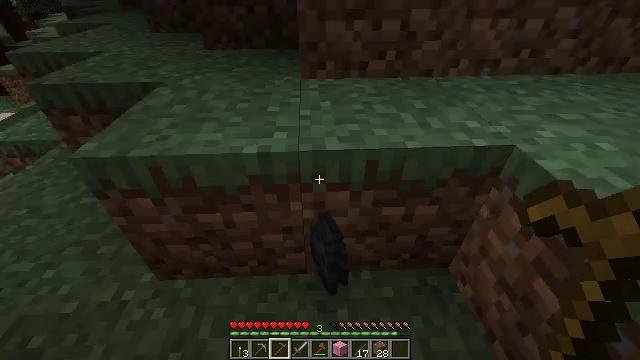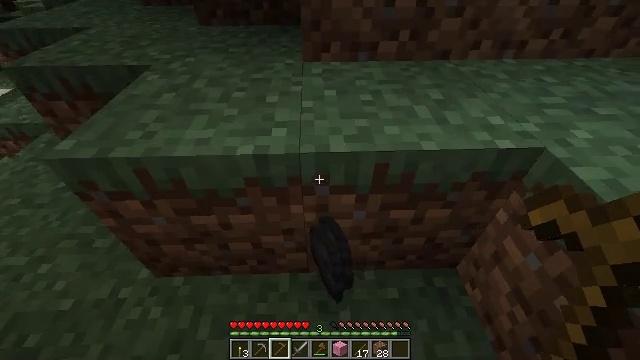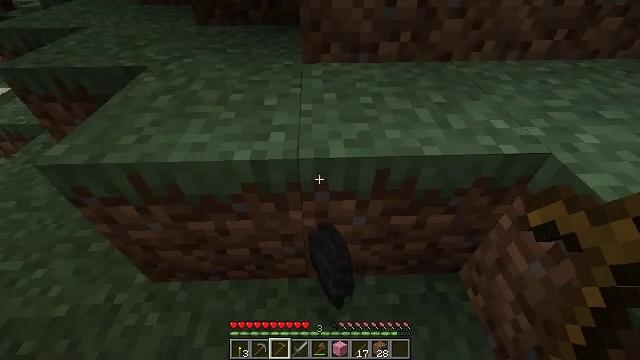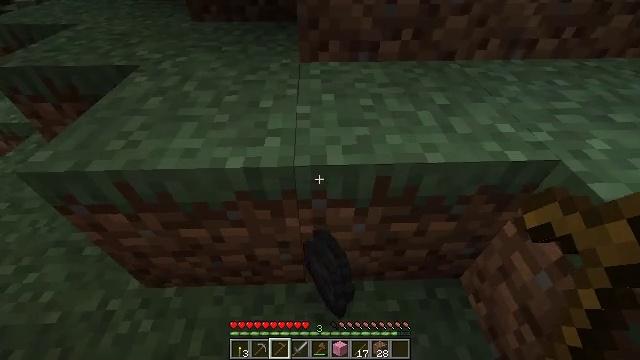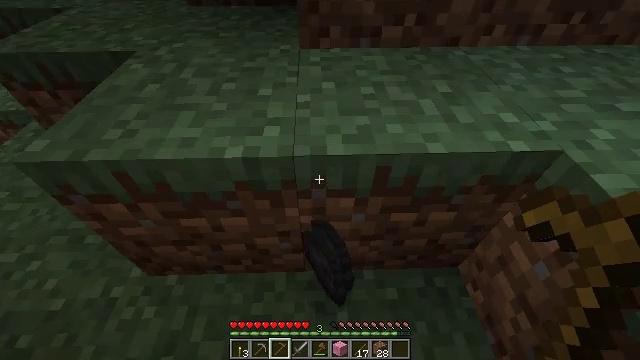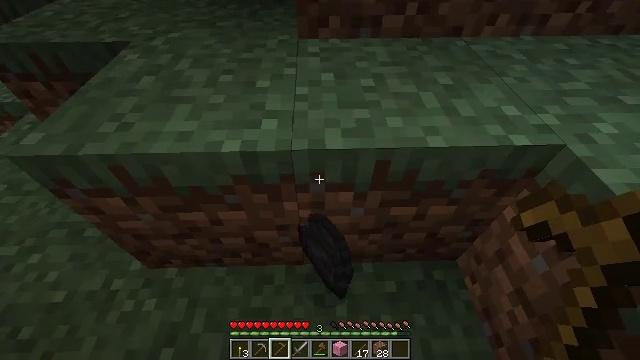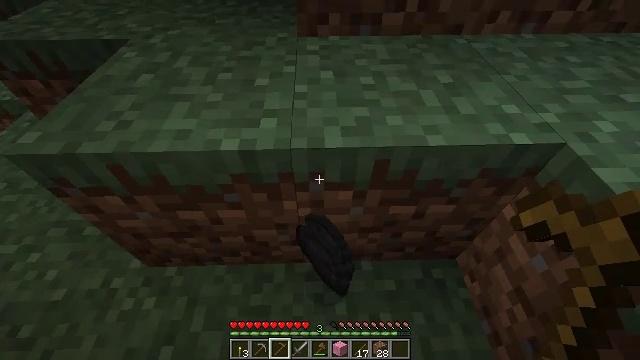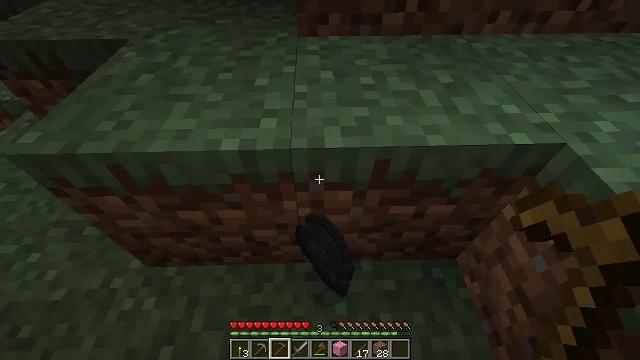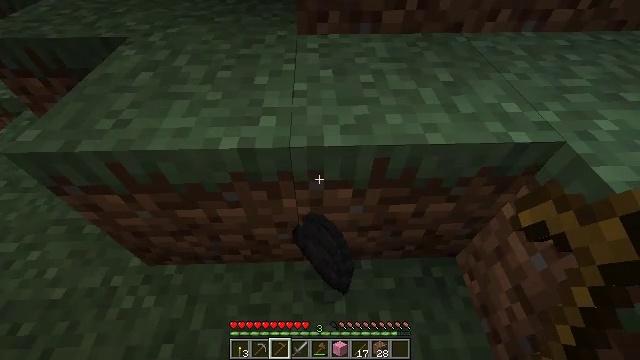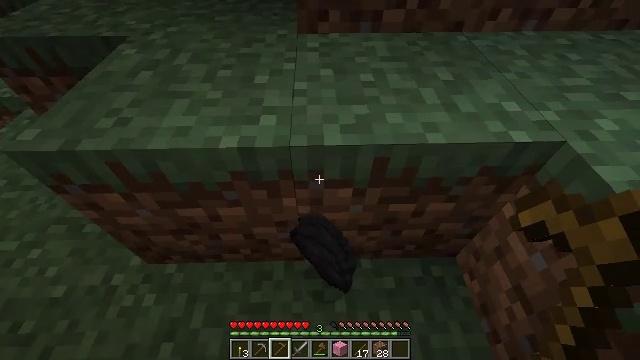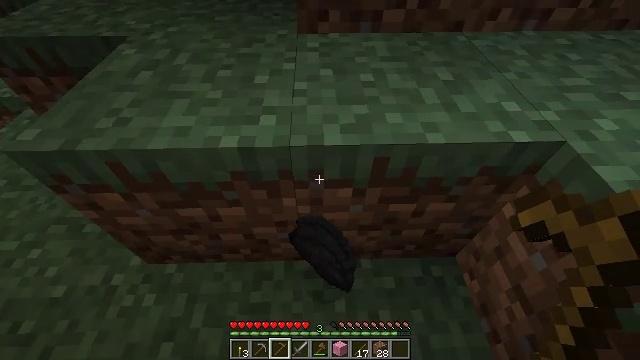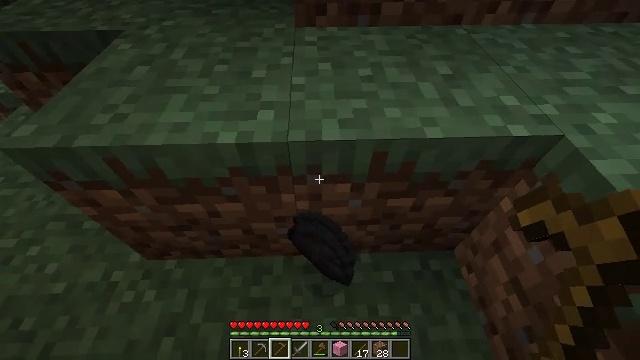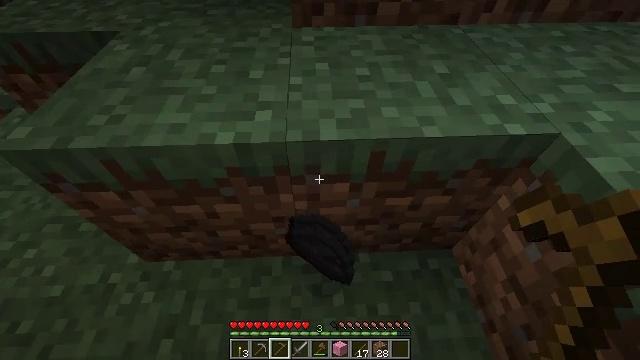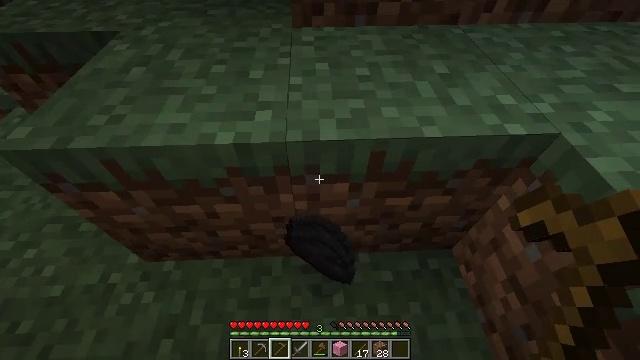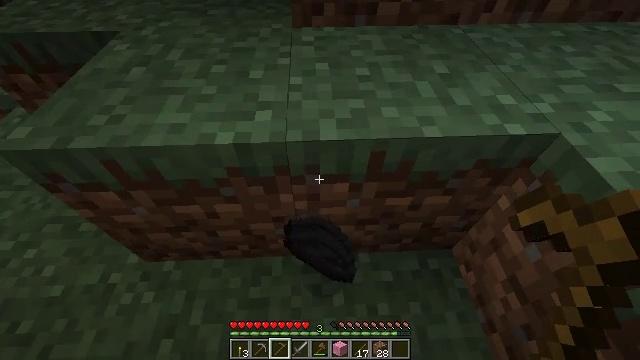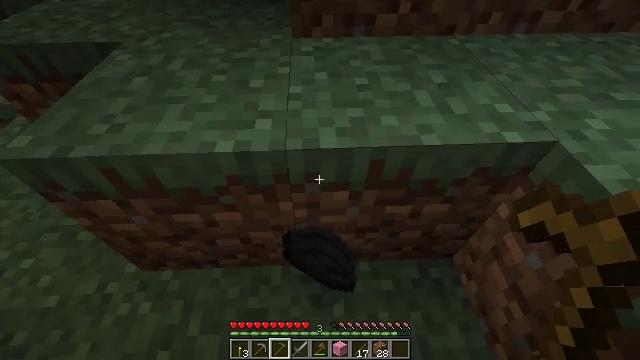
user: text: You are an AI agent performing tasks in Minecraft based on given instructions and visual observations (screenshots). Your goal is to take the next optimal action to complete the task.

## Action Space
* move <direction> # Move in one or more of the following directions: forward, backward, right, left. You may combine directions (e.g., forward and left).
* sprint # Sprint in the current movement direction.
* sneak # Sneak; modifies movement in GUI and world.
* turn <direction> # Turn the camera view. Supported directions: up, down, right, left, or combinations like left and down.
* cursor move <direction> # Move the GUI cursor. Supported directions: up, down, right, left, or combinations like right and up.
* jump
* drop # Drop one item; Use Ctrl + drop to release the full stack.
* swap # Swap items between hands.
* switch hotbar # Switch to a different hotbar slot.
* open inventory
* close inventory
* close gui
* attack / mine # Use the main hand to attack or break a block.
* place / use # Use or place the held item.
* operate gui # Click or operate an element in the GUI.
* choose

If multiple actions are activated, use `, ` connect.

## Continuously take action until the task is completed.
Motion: motion action
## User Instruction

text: Mine spruce leaves from the tree.
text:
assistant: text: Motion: turn down
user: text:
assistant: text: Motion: no_op
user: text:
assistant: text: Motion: no_op
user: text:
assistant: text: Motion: turn down
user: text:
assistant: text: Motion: turn down
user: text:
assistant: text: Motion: no_op
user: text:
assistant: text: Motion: no_op
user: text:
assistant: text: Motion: no_op
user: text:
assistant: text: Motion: no_op
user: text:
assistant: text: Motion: no_op
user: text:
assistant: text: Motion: turn down
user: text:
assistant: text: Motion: no_op
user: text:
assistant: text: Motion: no_op
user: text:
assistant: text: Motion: no_op
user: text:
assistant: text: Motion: turn up
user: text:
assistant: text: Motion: turn left and up
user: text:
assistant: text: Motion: turn left and up
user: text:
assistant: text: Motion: turn left
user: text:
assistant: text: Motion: move forward, turn right and down
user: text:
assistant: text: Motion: move forward, turn right and down
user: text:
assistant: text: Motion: move forward
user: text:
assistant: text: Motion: no_op
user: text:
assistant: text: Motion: no_op
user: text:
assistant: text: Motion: no_op
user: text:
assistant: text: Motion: no_op
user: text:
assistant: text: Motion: no_op
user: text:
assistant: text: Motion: turn right and down
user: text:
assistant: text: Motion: turn right and down
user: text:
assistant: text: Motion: turn down
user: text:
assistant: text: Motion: no_op